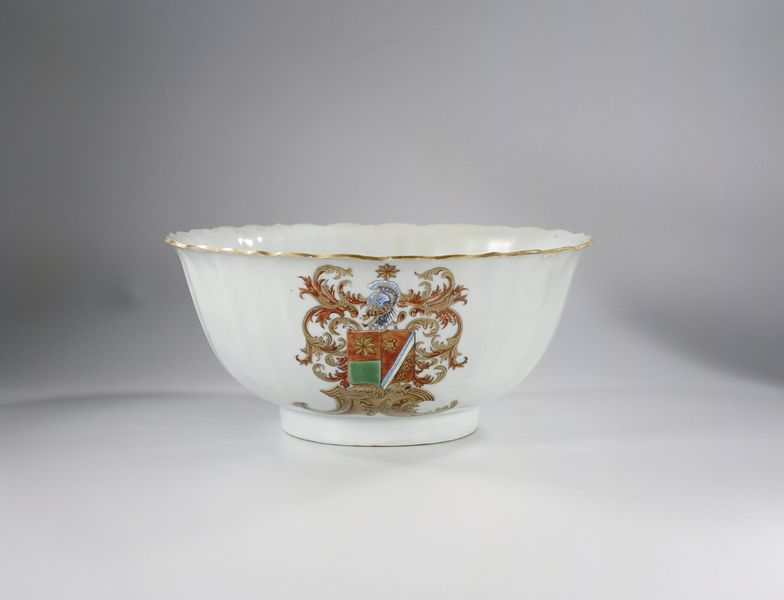
Titel: Kom
Standort: Amsterdam
Institution: Rijksmuseum
Schlagwörter: café, blanc, maison, floral, porcelaine, épée, casque, service, tasse, thé, dorure, moyen-âge, armoiries, céramique, récipient, écusson